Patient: sex M, age 48
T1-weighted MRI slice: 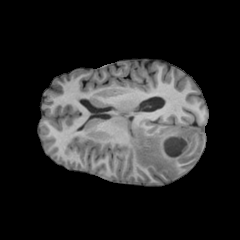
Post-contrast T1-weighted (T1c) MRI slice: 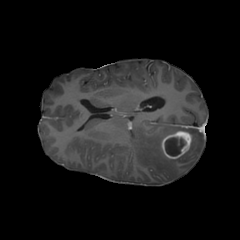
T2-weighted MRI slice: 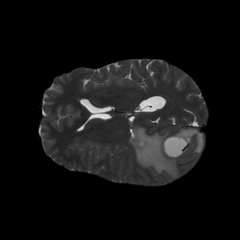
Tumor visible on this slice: yes
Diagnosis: Glioblastoma, IDH-wildtype
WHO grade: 4